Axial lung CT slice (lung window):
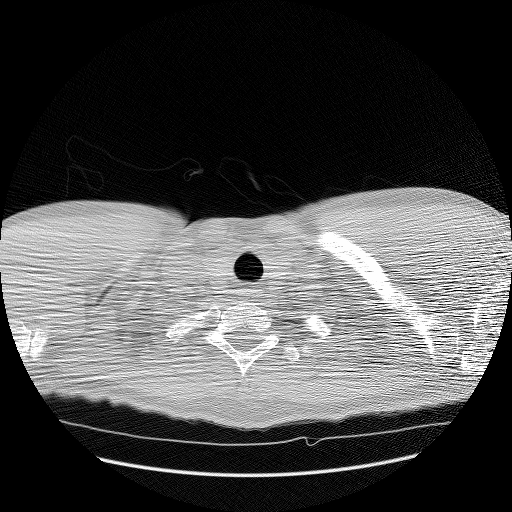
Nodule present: no